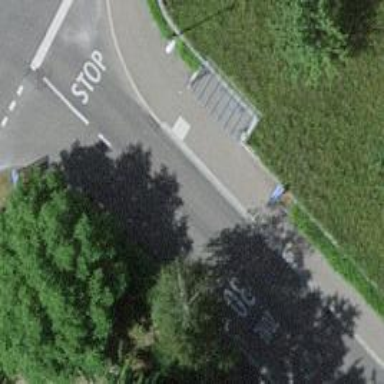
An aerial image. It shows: Public transport stop position.